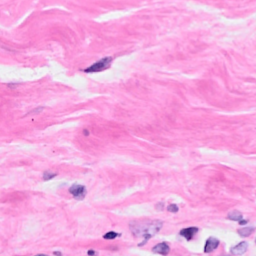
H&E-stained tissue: Breast